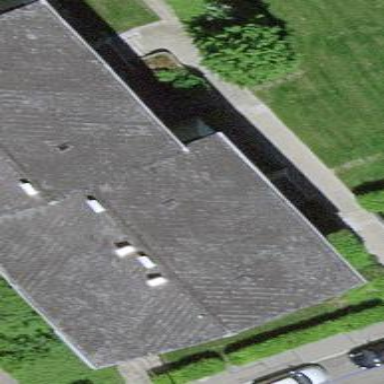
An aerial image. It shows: Gabled roof apartments building.